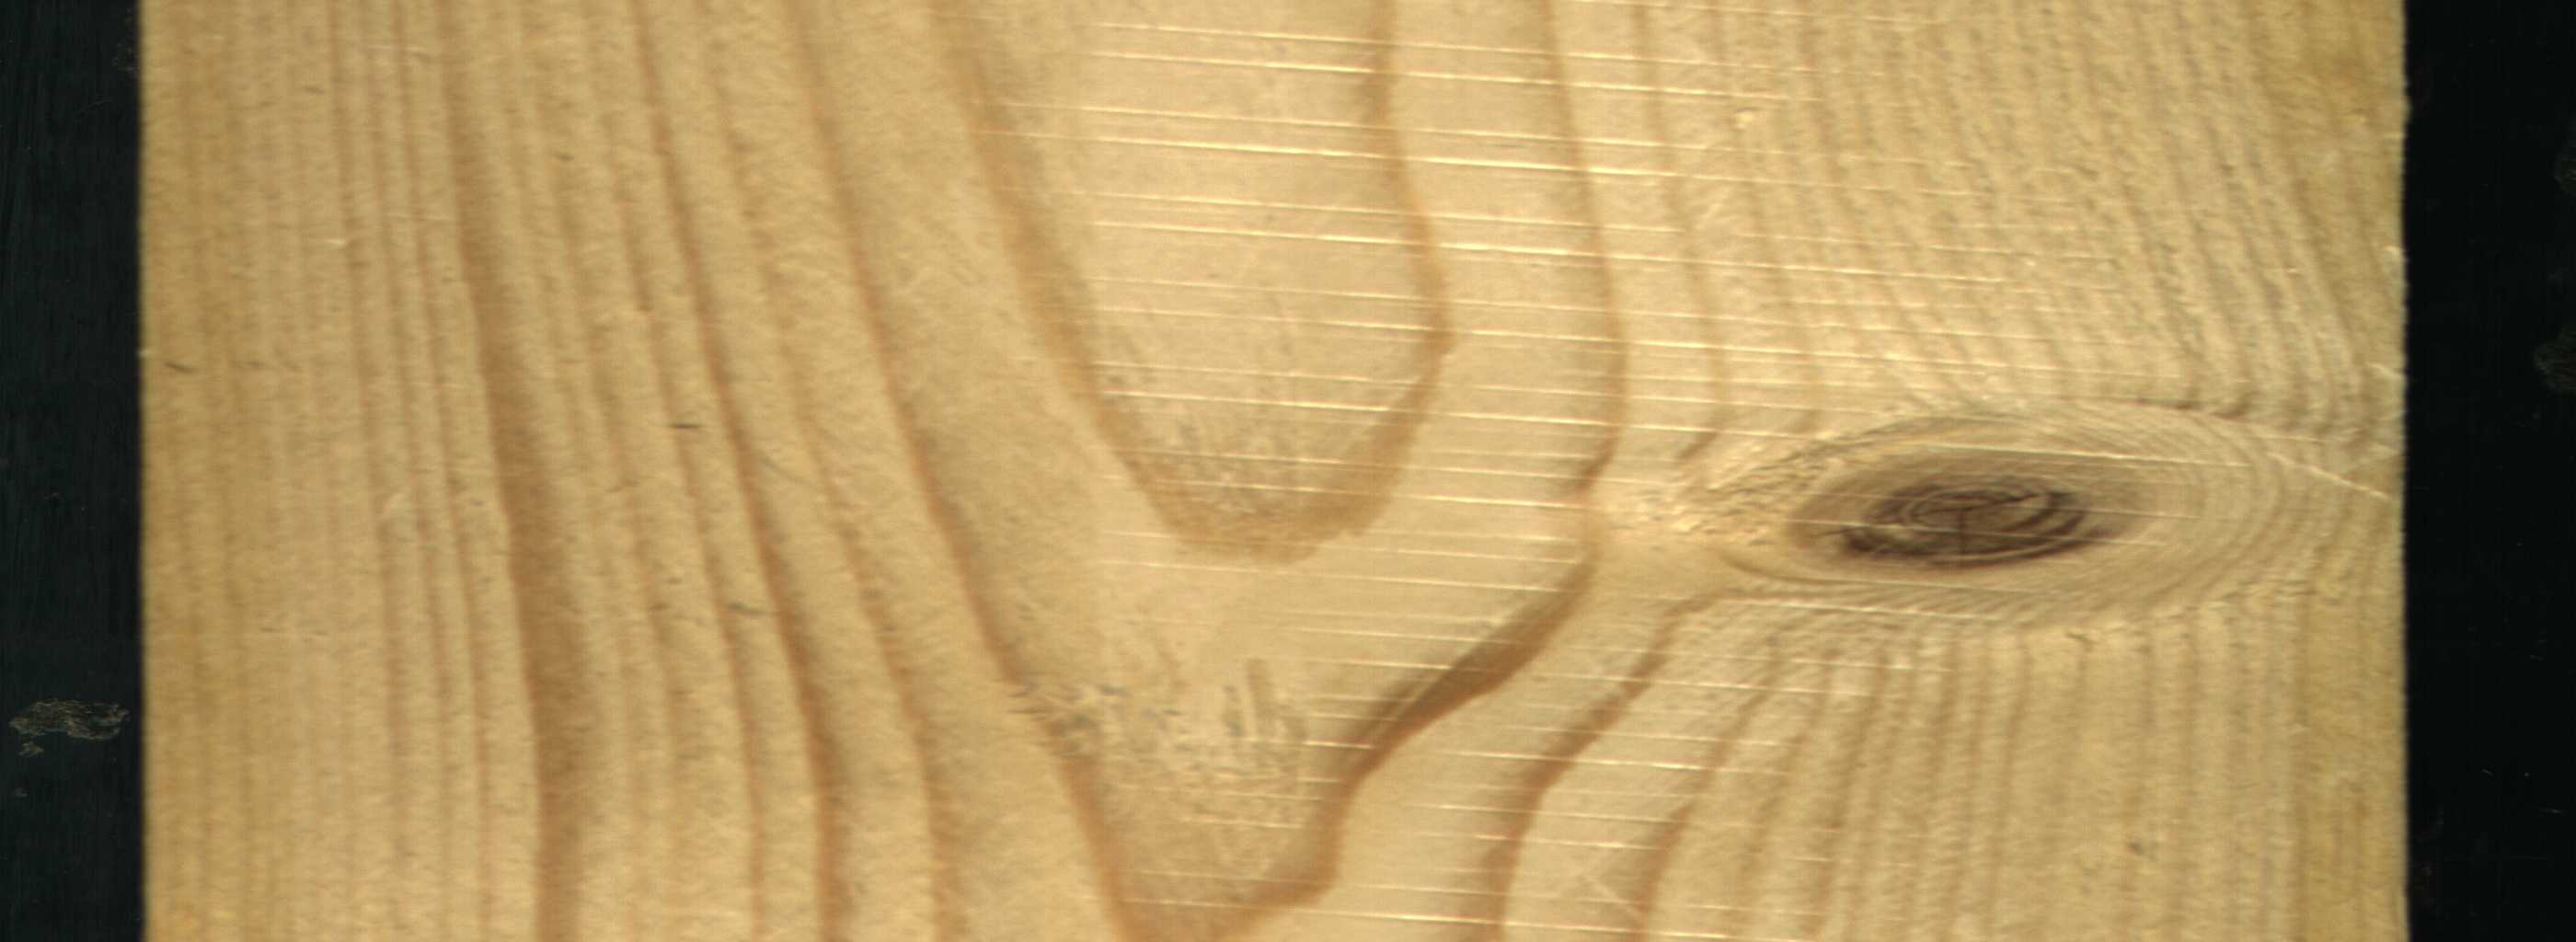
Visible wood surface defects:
Live_Knot